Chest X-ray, AP view. Patient: 59 years old, sex F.
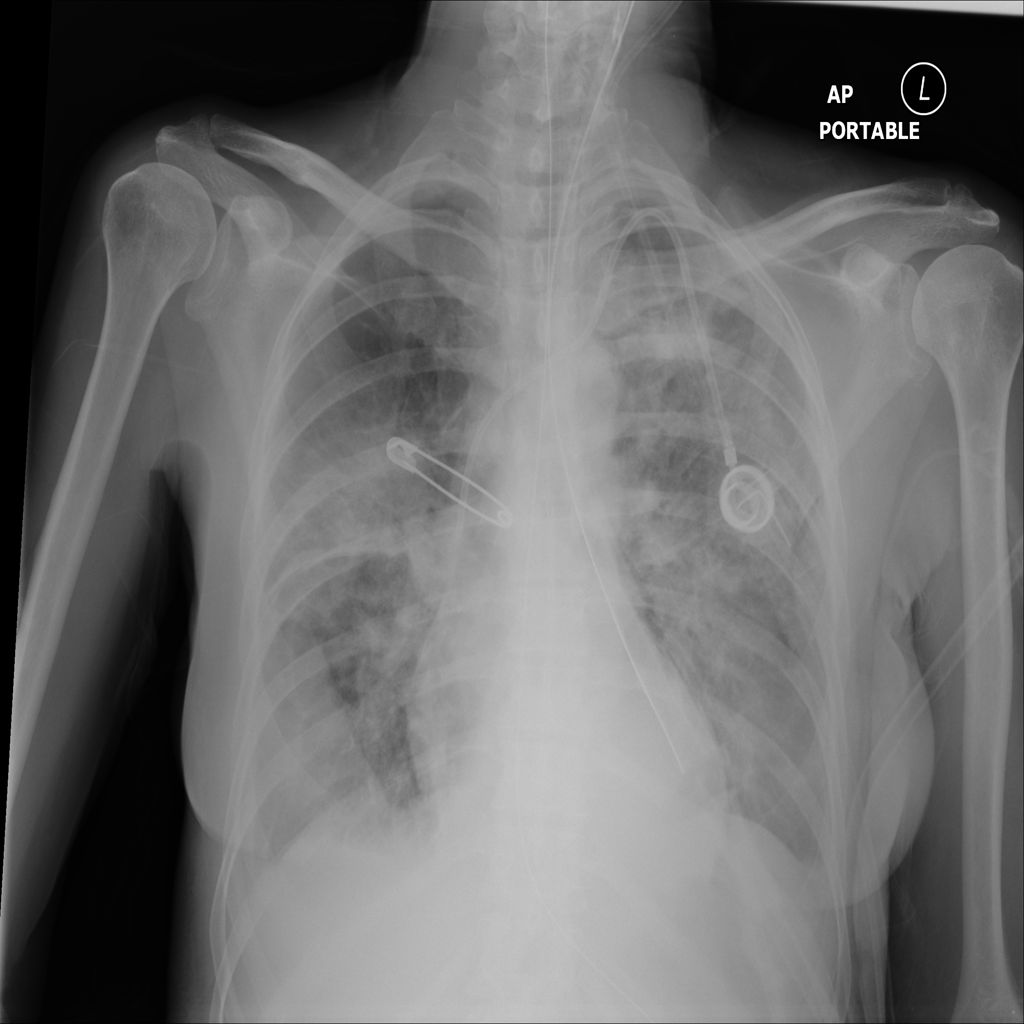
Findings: Consolidation, Infiltration